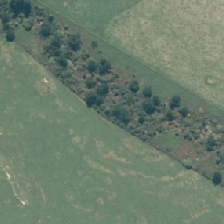
Land cover: indigenous_forest